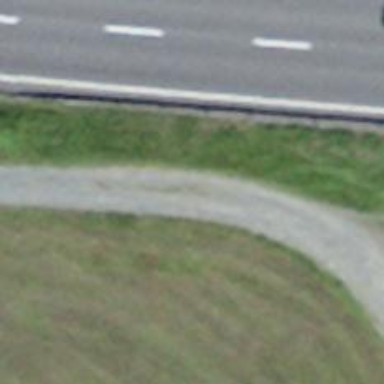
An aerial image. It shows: Track with fine gravel surface of grade2 quality.